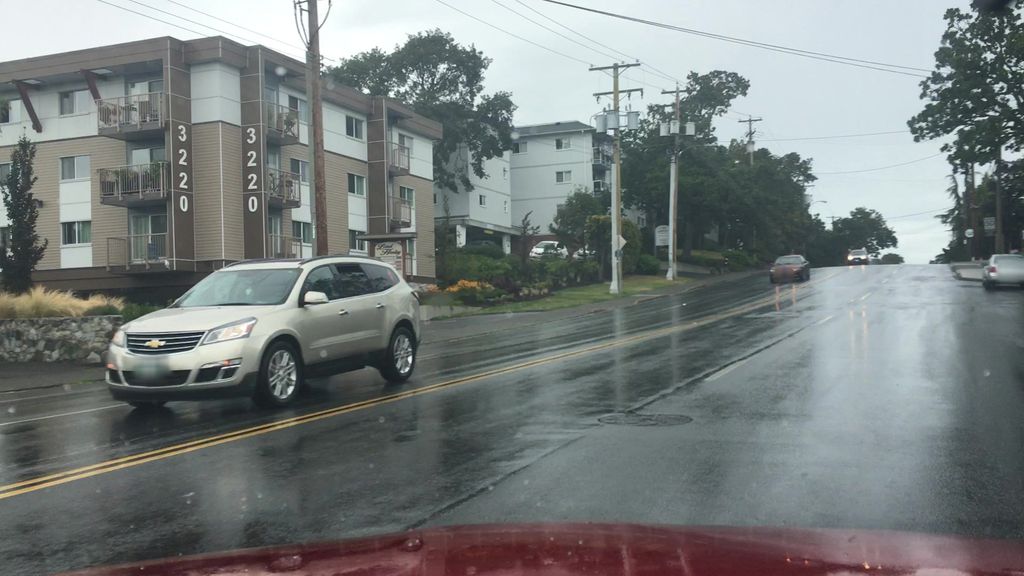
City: victoria